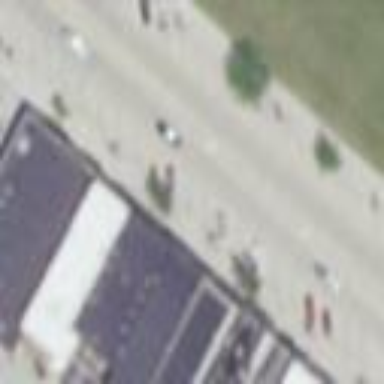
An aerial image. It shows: Parking lane.